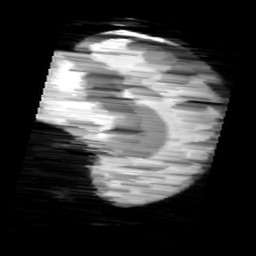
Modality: minIP
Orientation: sagittal
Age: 12
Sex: female
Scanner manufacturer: siemens
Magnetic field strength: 3 T
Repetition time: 0.027 s
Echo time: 0.02 s